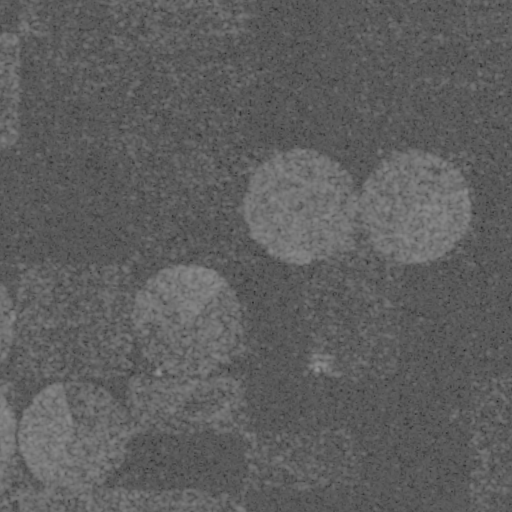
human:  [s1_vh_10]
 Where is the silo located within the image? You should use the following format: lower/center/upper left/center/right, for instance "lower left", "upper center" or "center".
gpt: The silo is located in the lower right of the image.
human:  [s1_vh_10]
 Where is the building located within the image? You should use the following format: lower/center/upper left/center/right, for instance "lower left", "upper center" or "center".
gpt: The building is located in the lower right of the image.
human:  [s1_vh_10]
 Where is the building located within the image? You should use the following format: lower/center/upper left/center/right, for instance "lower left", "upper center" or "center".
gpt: The building is located in the lower of the image.
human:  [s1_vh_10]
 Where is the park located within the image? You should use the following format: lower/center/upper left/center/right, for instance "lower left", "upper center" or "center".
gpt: There is no park in the image.

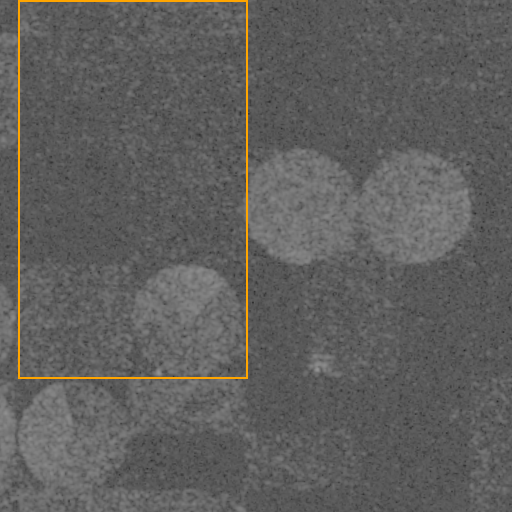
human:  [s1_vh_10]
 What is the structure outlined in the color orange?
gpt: The structure outlined in orange is a crop field.
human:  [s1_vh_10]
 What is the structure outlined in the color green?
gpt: There is no green outline.